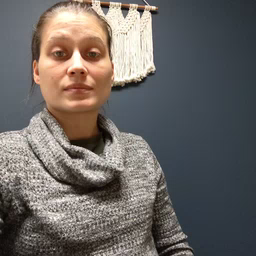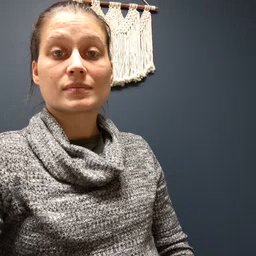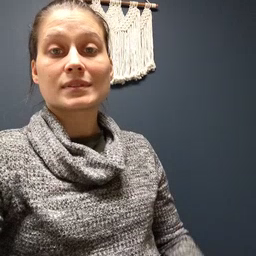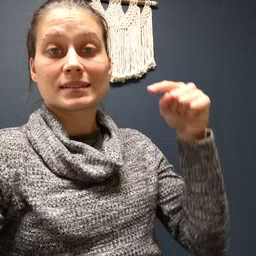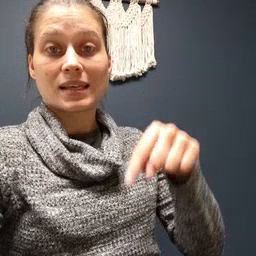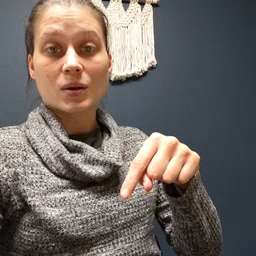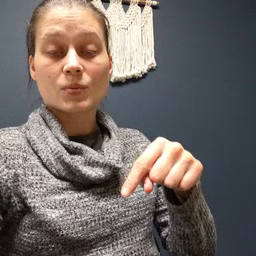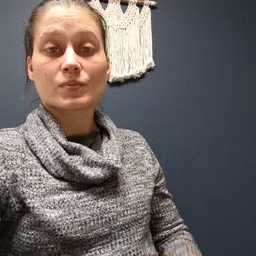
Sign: down